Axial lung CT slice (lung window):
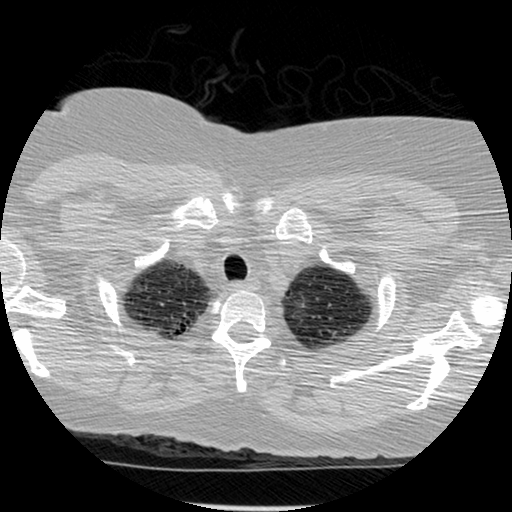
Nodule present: no